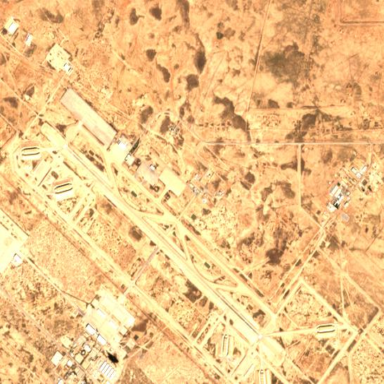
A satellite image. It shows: Military airfield near airport. It is enclosed by fence.